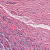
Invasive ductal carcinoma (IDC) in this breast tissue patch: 1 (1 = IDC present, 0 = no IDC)